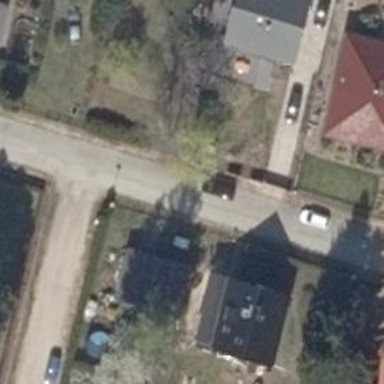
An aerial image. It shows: Driveway.